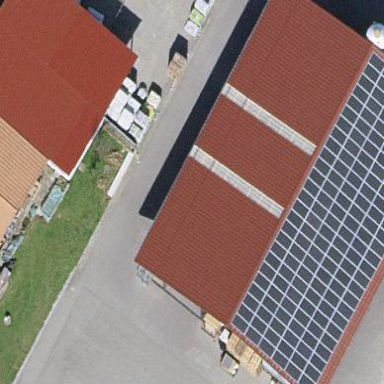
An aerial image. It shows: Building with gabled roof. The roof is red and the building is brown.